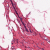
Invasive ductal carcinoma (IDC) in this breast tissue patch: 0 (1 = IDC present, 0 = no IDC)